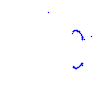
Particle: pion